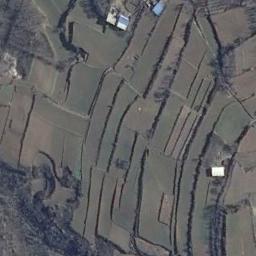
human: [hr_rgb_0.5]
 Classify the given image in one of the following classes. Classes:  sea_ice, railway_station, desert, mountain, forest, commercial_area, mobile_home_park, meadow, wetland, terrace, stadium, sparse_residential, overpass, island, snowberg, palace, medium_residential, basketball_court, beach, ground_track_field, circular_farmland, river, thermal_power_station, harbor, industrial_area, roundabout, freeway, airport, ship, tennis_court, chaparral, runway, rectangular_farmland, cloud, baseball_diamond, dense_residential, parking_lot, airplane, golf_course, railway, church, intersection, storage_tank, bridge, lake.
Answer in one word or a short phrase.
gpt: terrace